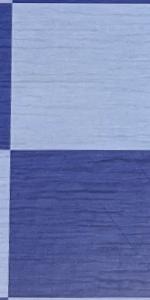
Label: Empty